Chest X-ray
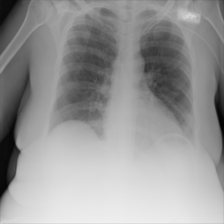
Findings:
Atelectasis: negative
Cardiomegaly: negative
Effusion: negative
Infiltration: negative
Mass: negative
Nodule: negative
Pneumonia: negative
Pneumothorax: negative
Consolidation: negative
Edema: negative
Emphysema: negative
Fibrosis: negative
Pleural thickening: negative
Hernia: negative